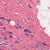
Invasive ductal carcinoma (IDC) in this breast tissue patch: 1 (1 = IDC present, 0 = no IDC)